Interaction volume radius: 5 \u00c5
Interaction volume height: 15 \u00c5
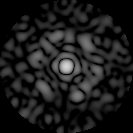
Disorder parameter: 0.8474